Question: I have a listview that I am trying to customize. The issue I am having with eclipse's android plugin is I am not quite sure how to format the text portions and wrap them around my icon. Here is a diagram with what I am trying to do:

I need to know,
Advice on formatting text to fit the row. for the top, i want 3 different strings to fit (what they can) into their own column and ellipsise at the end. easy enough.
I want to do something similar for the bottom row but give it a max length. Say each column can contain up to 20 characters, including the (...) ellipses. it may contain 1-7 columns. So I want the overflow to go to the next row and wrap under the icon.
Perhaps someone has a war story with a custom listview they want to share? How did you fit all the information in the item, or did you use an alternate view such as GridView instead?
Thank you.
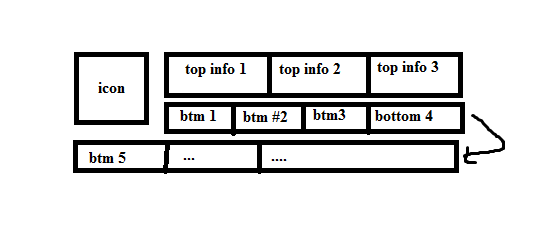
Answer: For point 1: You can use LinearLayouts for each row, using the weight property on each element according to your needs.
For point 3: in order to make the text to ellipsise you can use the property
'''
android:singleLine="true"
'''
although it has deprecated, or use
'''
android:inputType
'''
with anything in order to not set the textMultiLine flag into true
For point 2: i cant think of doing this in other way than programatically